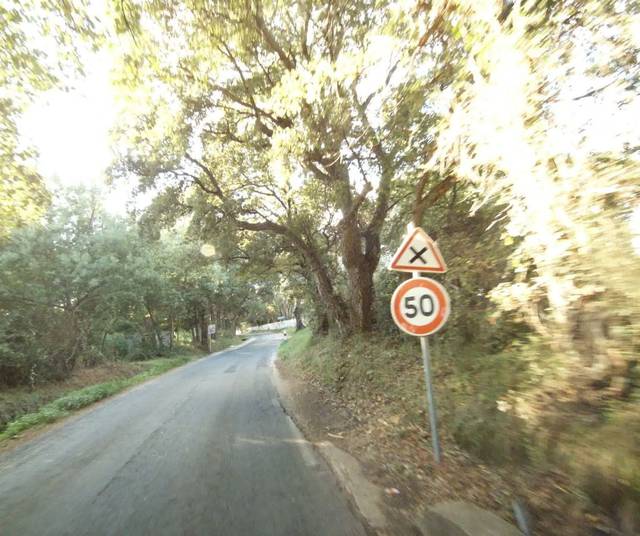
Region: France
Coordinates: 42.561, 3.018